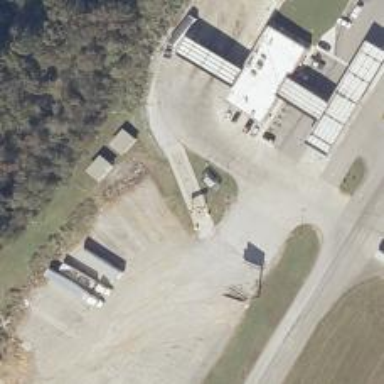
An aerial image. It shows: Weighbridge facility.